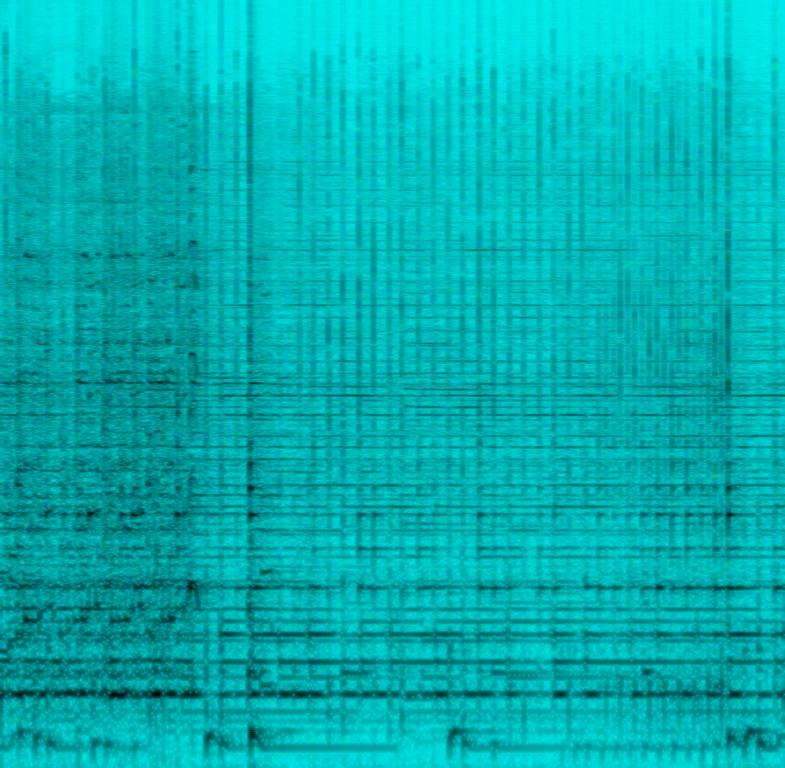
Someone is playing a fast paced melody on a sitar accompanied by someone playing a rhythm on tablas. This song may be playing live during a concert.